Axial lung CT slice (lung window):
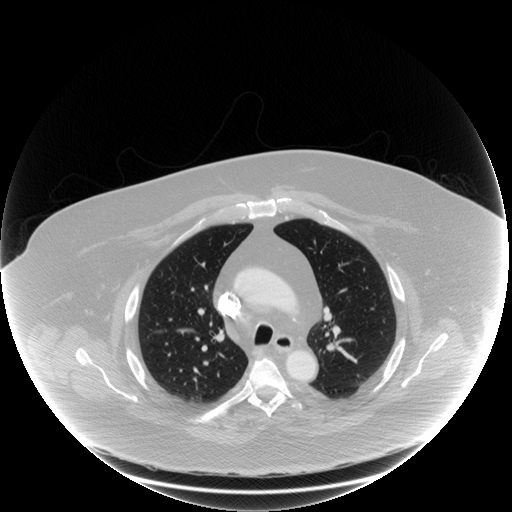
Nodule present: no